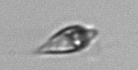
Label: Oxytoxum